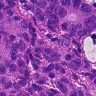
Metastatic tissue present: yes